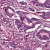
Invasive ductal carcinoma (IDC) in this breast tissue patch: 1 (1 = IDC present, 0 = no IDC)